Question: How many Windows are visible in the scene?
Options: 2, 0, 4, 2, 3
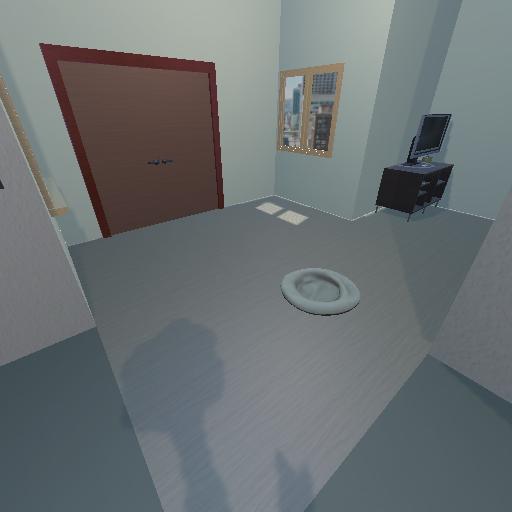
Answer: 2